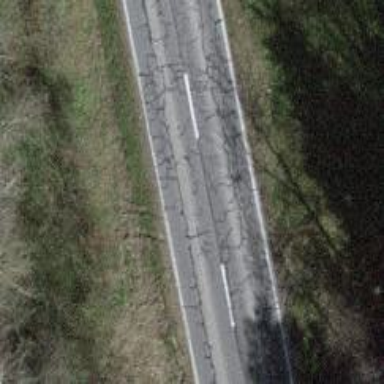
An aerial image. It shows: Secondary road.